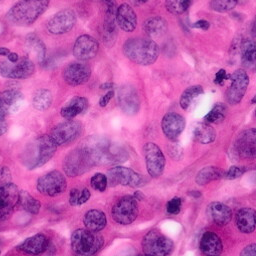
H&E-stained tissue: Pancreatic